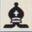
Piece: bB